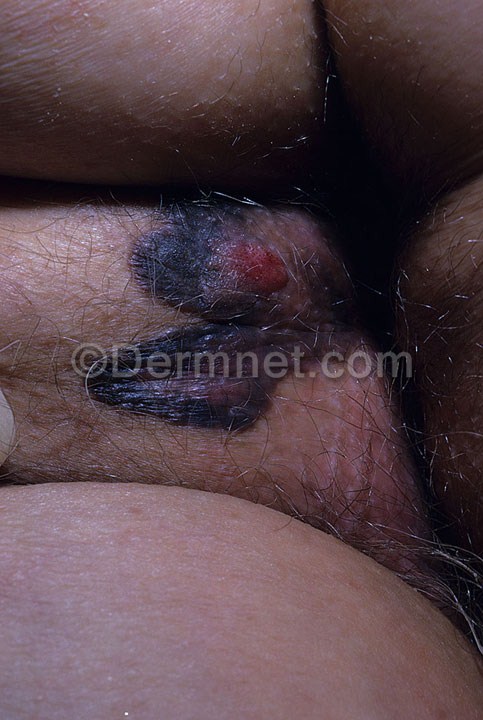
Disease: Actinic Keratosis Basal Cell Carcinoma and other Malignant Lesions